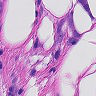
Metastatic tissue present: yes